Interaction volume radius: 5 \u00c5
Interaction volume height: 30 \u00c5
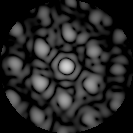
Disorder parameter: 0.3935